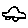
Label: car